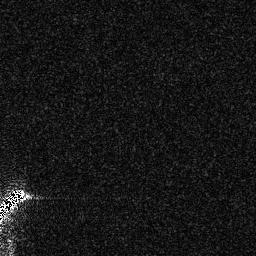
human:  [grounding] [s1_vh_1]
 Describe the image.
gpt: In the satellite image, there is  <ref>1 medium ship </ref> <box>[[0, 71, 9, 90, 0]]</box> located at bottom left.